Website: walmart
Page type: billing-address
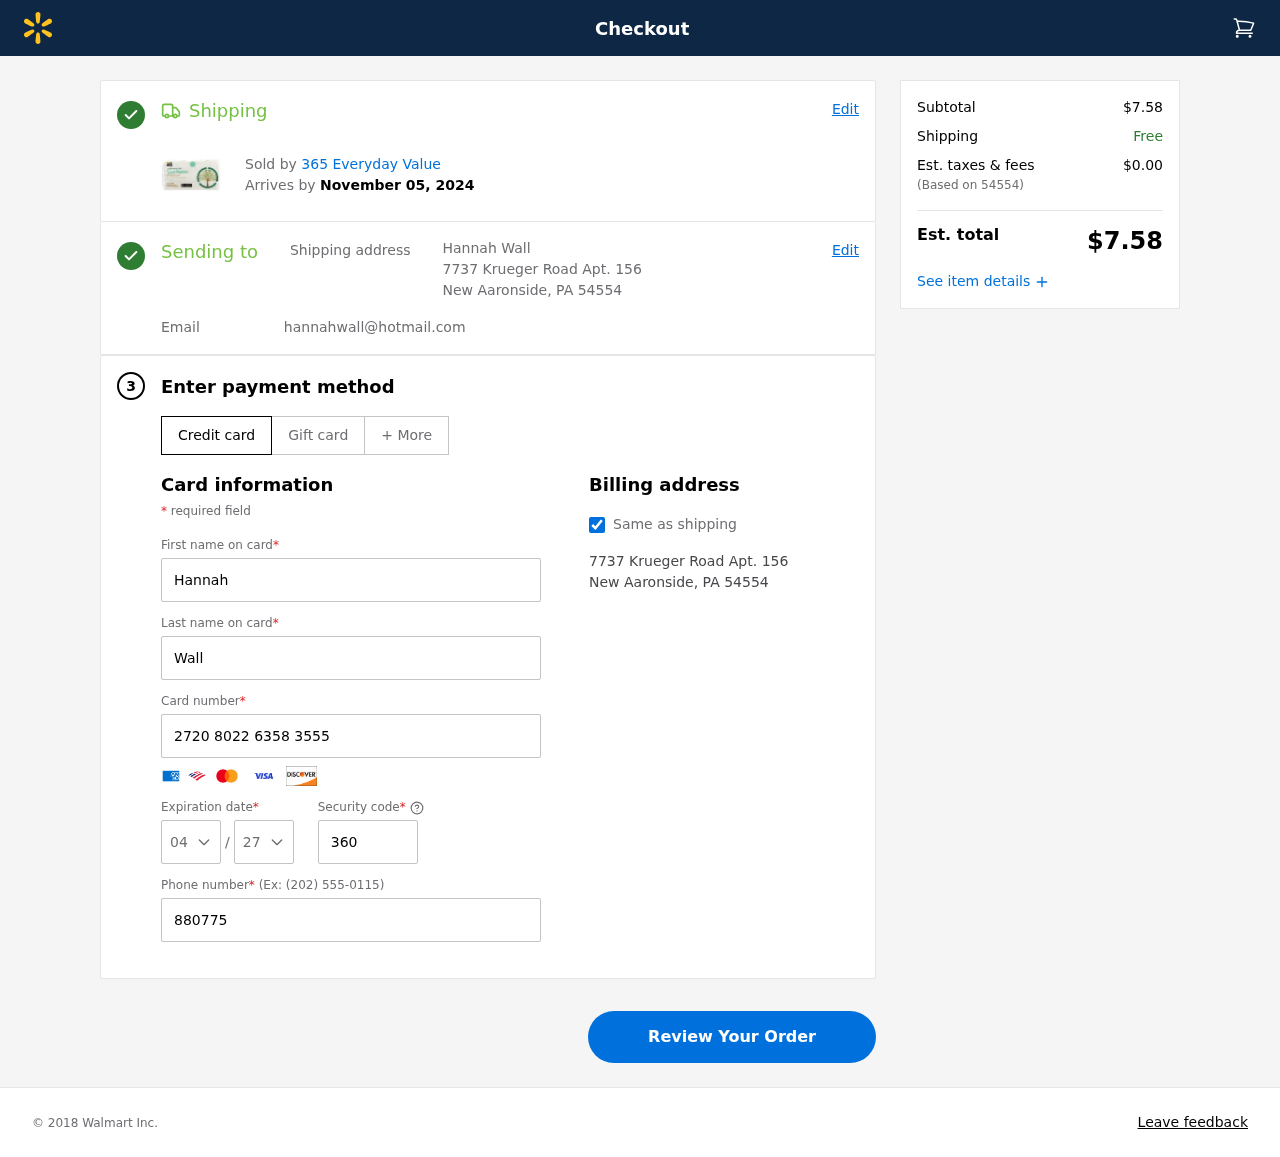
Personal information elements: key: PII_CARD_CVV
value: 360
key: PII_CARD_EXPIRY_MONTH
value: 04
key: PII_CARD_EXPIRY_YEAR
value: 27
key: PII_CARD_NUMBER
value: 2720 8022 6358 3555
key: PII_CITY_STATE_ZIP
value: New Aaronside, PA 54554
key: PII_EMAIL
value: hannahwall@hotmail.com
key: PII_FIRSTNAME
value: Hannah
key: PII_FULLNAME
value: Hannah Wall
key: PII_LASTNAME
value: Wall
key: PII_PHONE
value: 8807755892
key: PII_POSTCODE
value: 54554
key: PII_STREET
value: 7737 Krueger Road Apt. 156
Product elements: key: PRODUCT1_BRAND
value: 365 Everyday Value
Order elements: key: ORDER_DELIVERY_DATE
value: November 05, 2024
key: ORDER_SUBTOTAL
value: $7.58
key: ORDER_TAX
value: $0.00
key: ORDER_TOTAL
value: $7.58